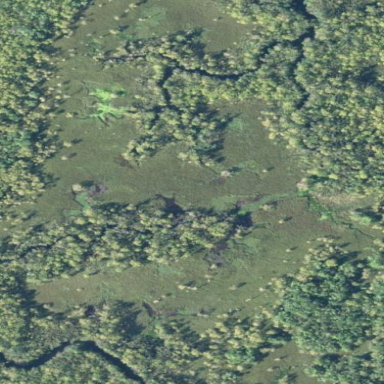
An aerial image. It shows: Marsh wetland.